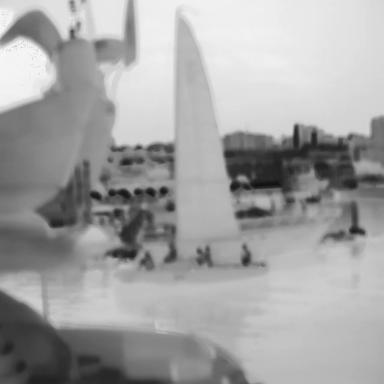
There are two objects shown in the infrared image, including a sailboat, and a canoe.